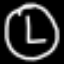
Label: clock